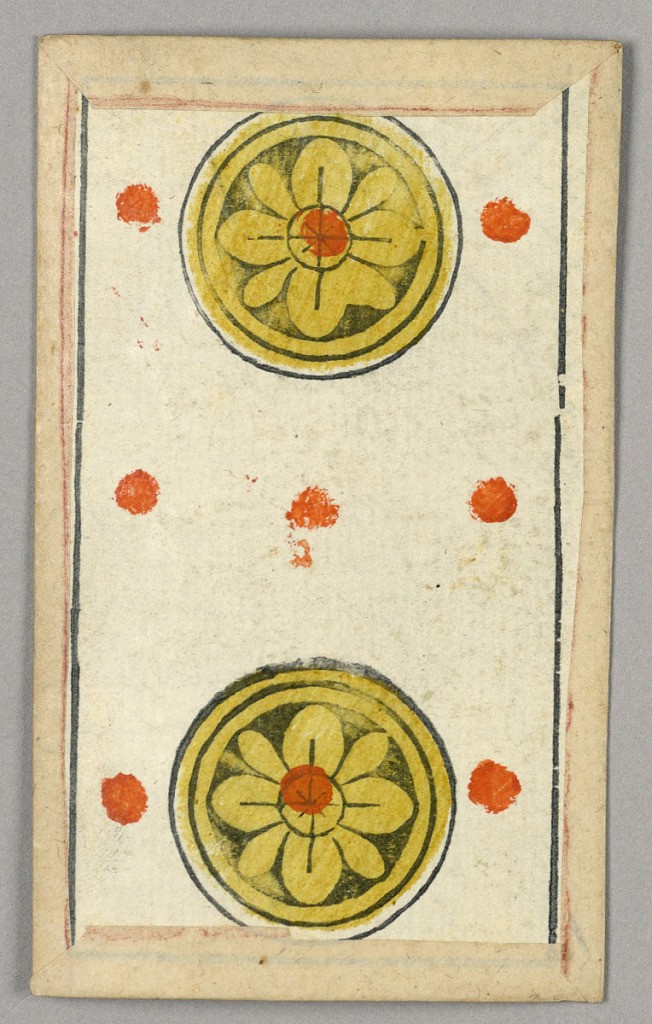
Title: Minchiate (Tarot) Playing Card
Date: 17th century
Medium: Stencil-colored woodblock print
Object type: Playing card
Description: Part of a set of Italian Minchiate playing cards.